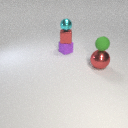
small purple rubber cube to the left of large red metal sphere